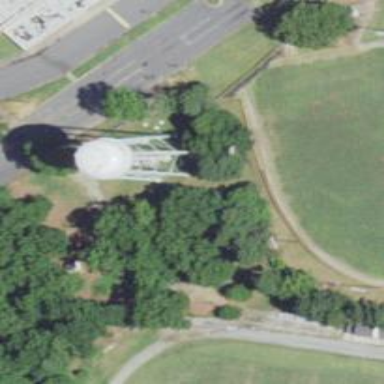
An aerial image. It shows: Water tower that is man-made.